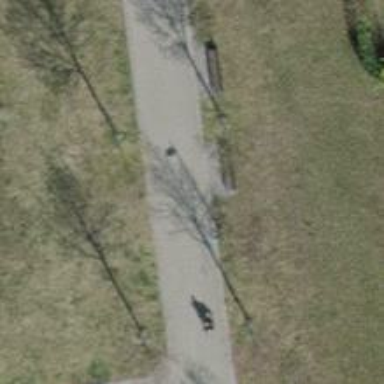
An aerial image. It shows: Brown bench in the vicinity.